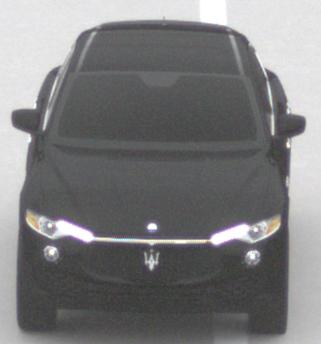
Make: Maserati
Model: Levante GT Hybrid
Detailed model: Levante
Model produced from: 2021/07
Model produced until: 2022/10
Doors: 4
Color: black
Road condition: dry road
Daytime: midday
Contrast: low contrast